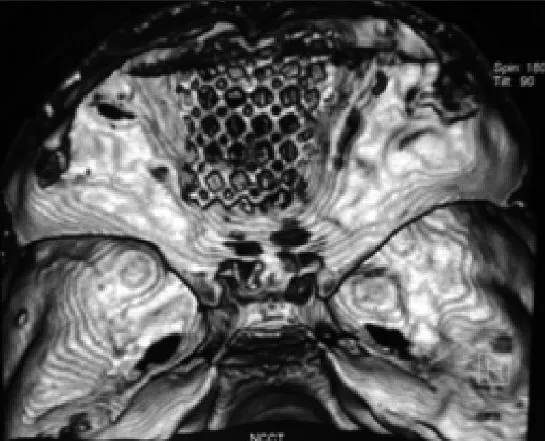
Postoperative CT head with 3D reconstruction showing reconstruction of anterior cranial floor with the titanium mesh.
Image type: radiology (ct)